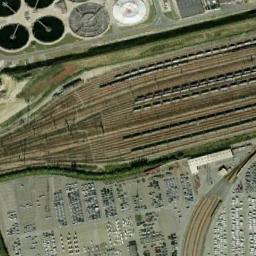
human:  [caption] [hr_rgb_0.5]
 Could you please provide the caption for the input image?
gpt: There are many roads beside the railway station .

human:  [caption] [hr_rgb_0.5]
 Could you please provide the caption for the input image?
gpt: The railway station has lots of railways and some trains and the railway station is surrounded by a industrial area .

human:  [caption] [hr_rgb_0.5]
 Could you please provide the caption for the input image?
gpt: A well-equipped railway station in a good suburb .

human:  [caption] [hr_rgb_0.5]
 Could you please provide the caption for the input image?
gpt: The railway station is next to the road and parking lot .

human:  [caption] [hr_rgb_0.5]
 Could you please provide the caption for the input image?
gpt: There are some black trains beside the railway station .